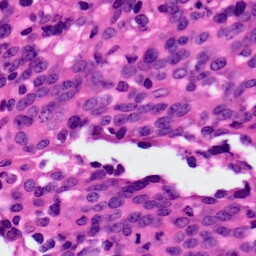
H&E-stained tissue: Ovarian